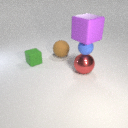
small green rubber cube to the left of large brown rubber sphere